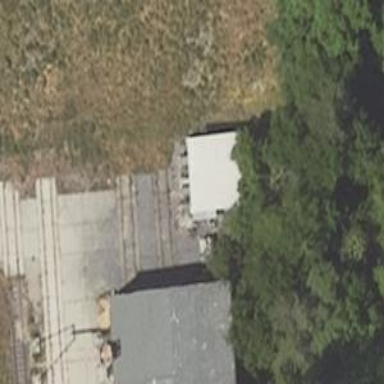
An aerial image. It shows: Yard for service or maintenance purposes.